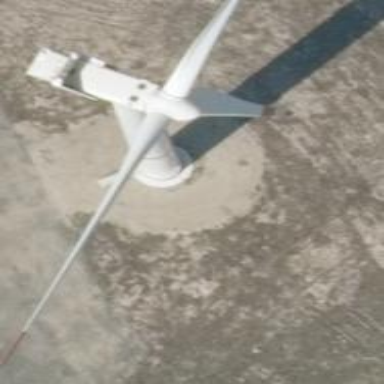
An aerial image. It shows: Wind turbine generator made by Vestas. The generator utilizes wind as its power source and belongs to the horizontal axis type.